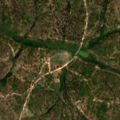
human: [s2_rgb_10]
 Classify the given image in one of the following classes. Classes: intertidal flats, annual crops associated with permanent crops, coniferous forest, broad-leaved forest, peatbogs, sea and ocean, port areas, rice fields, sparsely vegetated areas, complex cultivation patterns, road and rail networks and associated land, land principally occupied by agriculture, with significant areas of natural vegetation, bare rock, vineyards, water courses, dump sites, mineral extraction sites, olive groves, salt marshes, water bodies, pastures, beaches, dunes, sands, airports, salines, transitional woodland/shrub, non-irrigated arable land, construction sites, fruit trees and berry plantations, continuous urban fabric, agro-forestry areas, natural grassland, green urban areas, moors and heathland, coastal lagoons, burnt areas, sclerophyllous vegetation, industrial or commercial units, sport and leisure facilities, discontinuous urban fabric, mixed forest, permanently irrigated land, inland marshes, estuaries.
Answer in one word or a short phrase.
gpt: agro-forestry areas, broad-leaved forest